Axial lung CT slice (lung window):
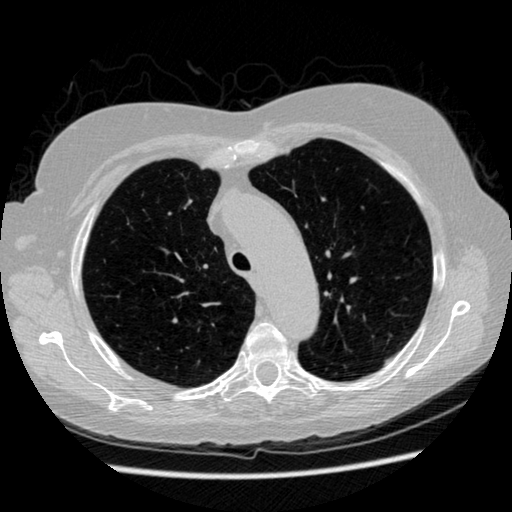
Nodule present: no